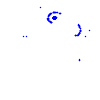
Particle: pion